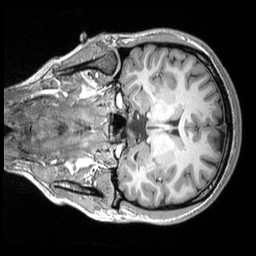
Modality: T1w
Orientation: coronal
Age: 23
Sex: female
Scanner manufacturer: siemens
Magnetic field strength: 3 T
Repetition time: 2.53 s
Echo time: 0.00298 s